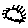
Label: sun